Field crop: maize
Growth stage: 2
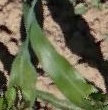
Species: maize